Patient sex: M
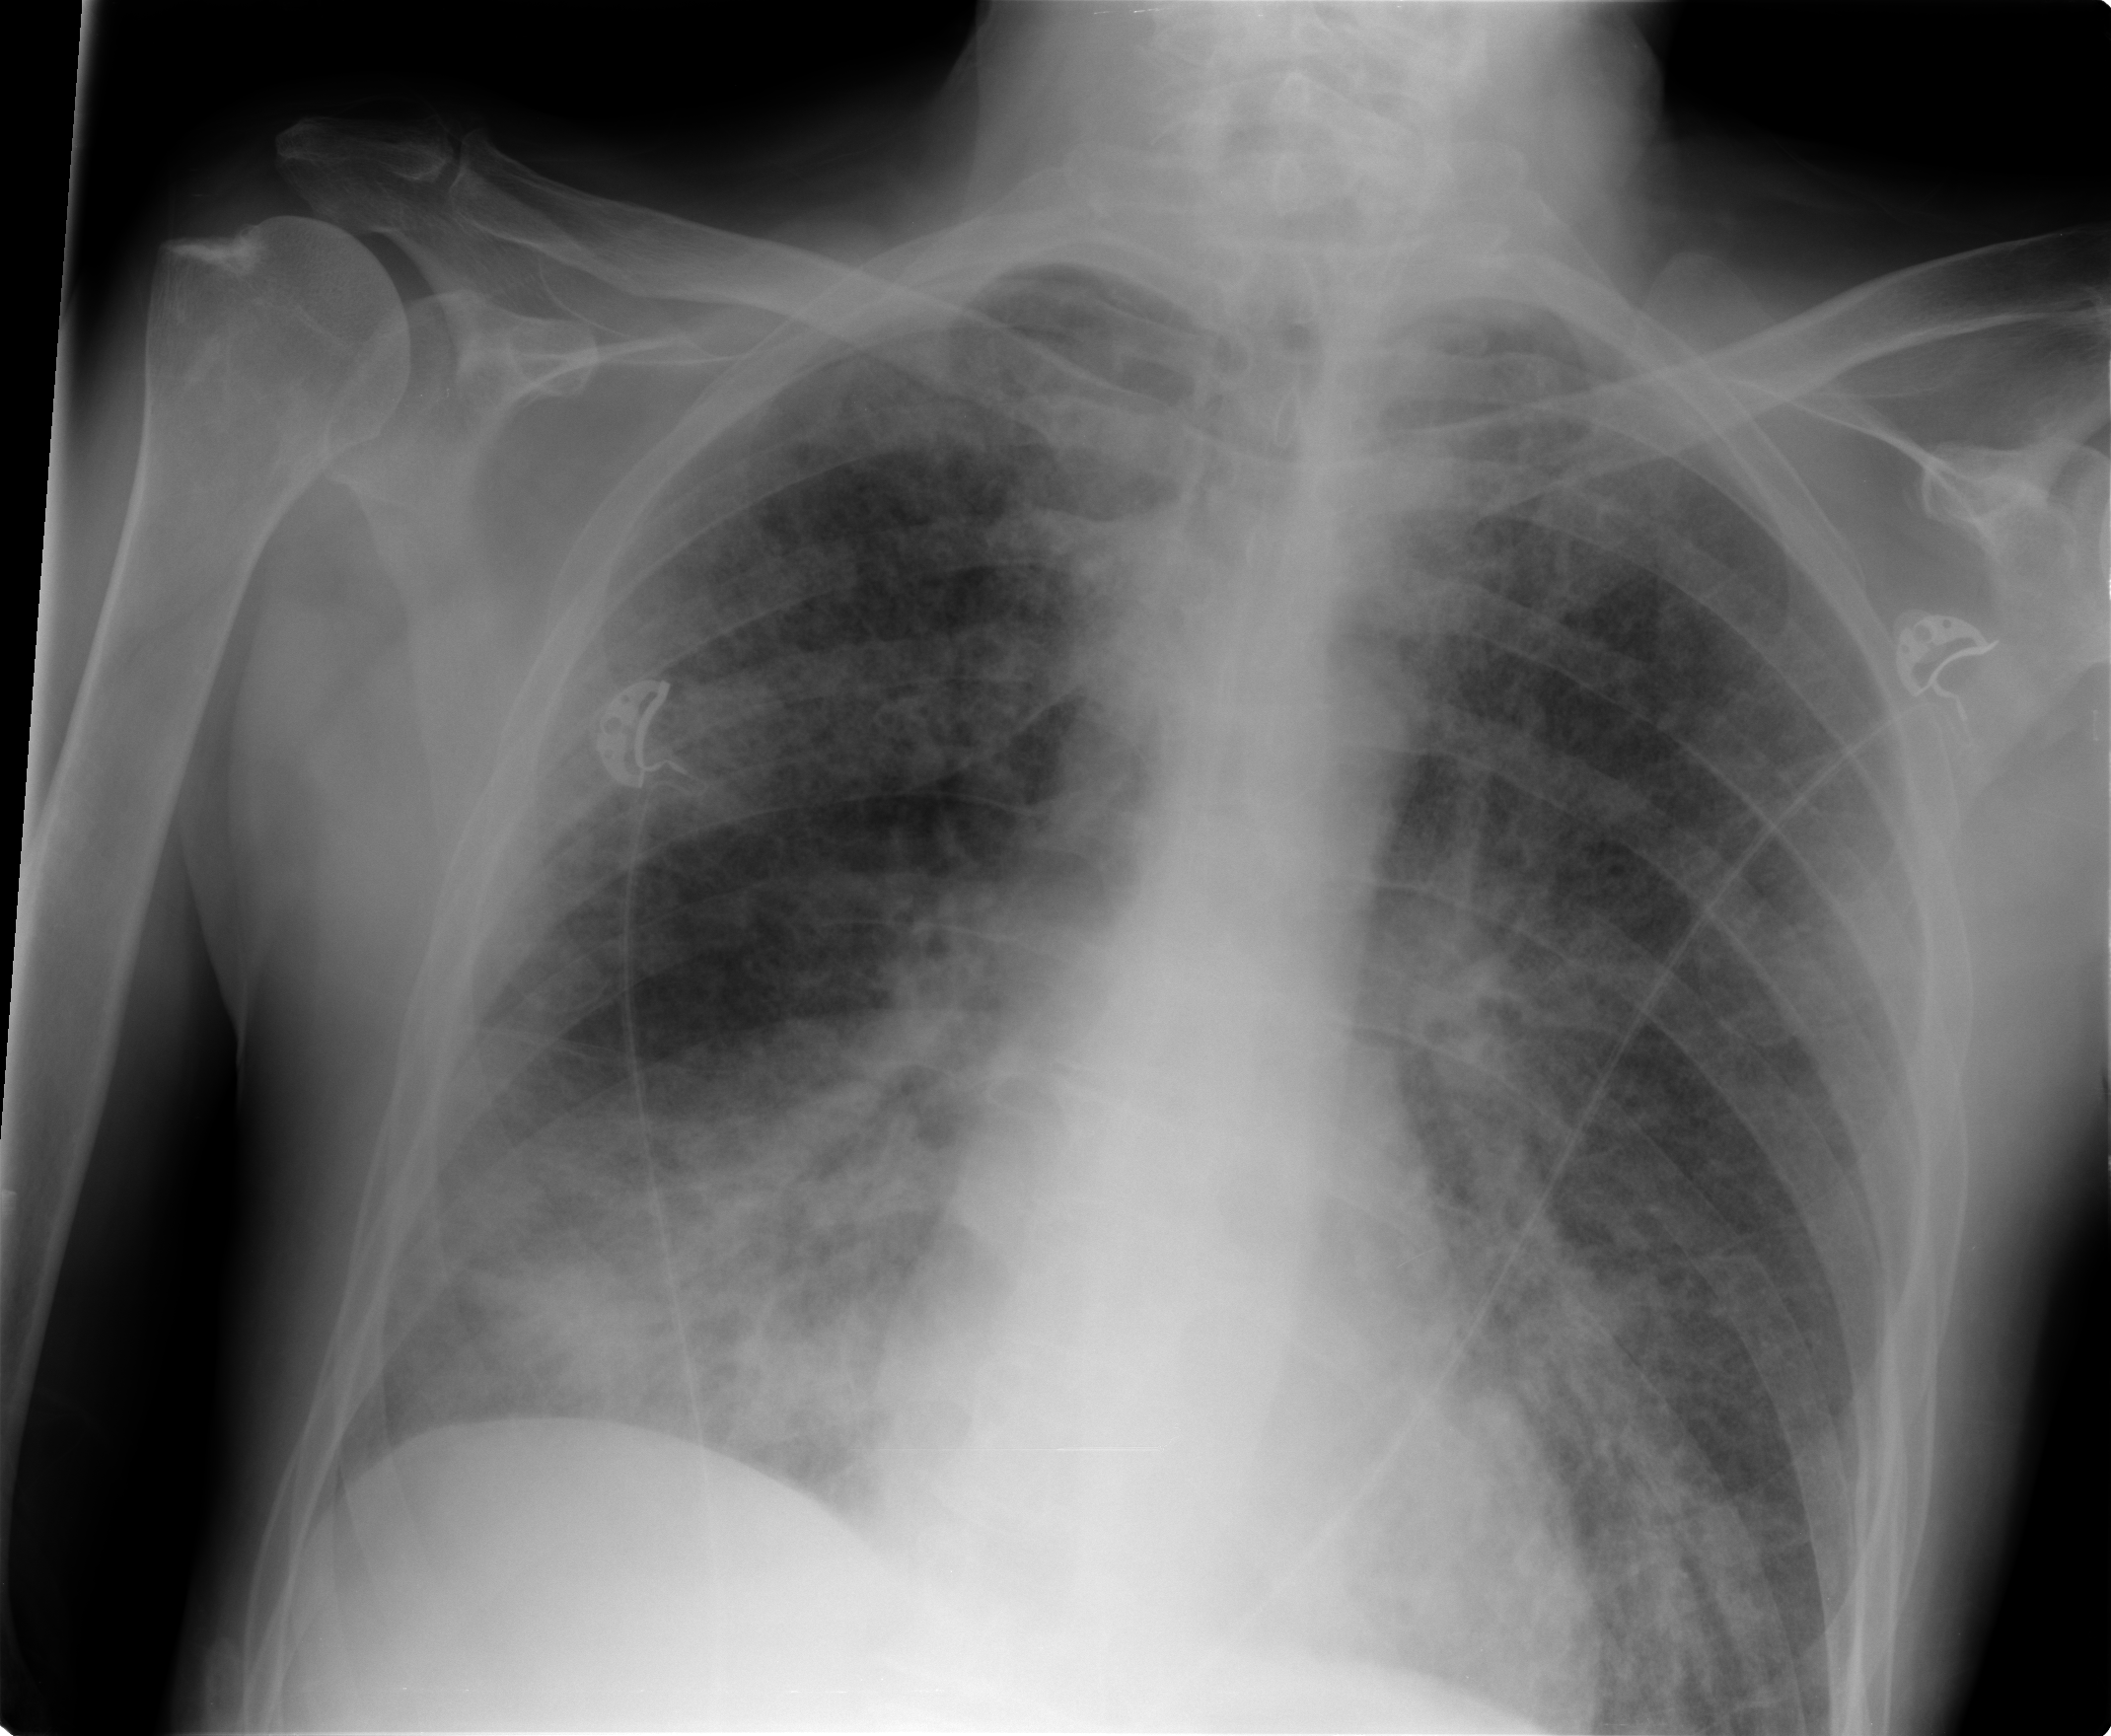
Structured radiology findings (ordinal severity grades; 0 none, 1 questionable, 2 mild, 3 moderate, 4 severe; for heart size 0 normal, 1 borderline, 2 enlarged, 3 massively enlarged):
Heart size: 0
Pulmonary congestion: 0
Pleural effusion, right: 0
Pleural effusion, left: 0
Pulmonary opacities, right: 4
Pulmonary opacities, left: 3
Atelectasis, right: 3
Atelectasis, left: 3